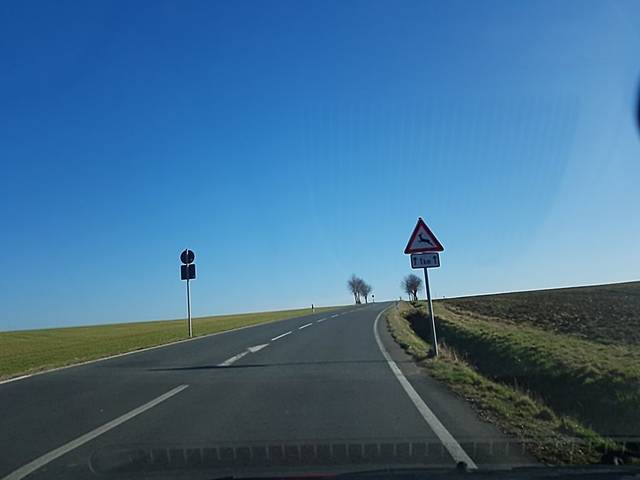
Region: Germany
Coordinates: 50.952, 13.418